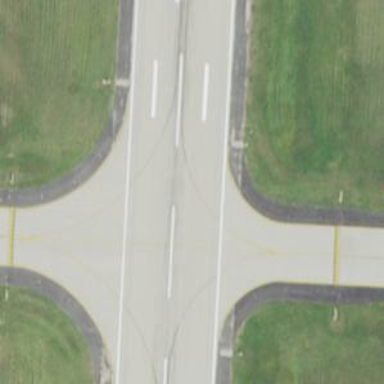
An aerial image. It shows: View of taxiway at the airport.